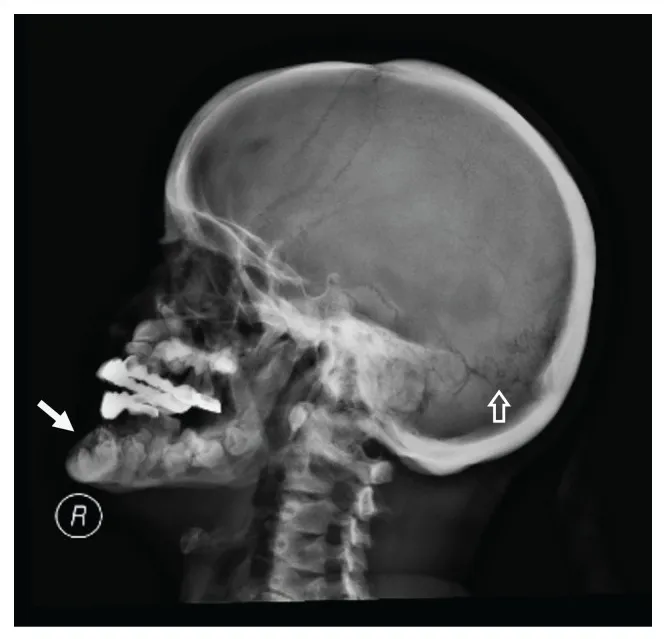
Lateral radiograph of the skull shows normal bone density with wormian bones in the lambdoid suture (hollow arrow), prognathism and supernumerary teeth (white arrow). Patient is wearing dental prosthesis.
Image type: radiology (x_ray)